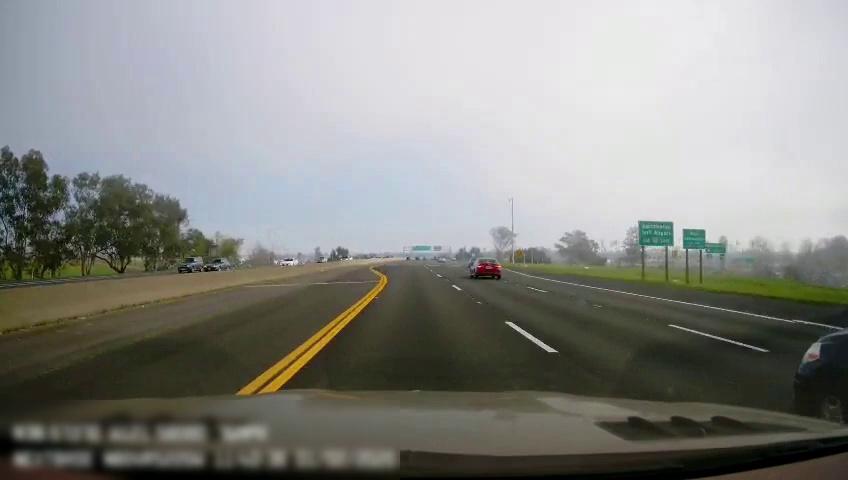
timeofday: Day
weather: Sunny
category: Drivable Space
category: Vehicles | SUV
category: Vehicles | Car
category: Vehicles | Truck
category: Drivable Space
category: Vehicles | Car
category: Vehicles | Car
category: Vehicles | Car
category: Lanes | Opposite Lane
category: Lanes | Current Lane
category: Lanes | Current Lane
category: Lanes | Alternate Lane
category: Lanes | Alternate Lane
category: Traffic | Signs
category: Traffic | Signs
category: Traffic | Signs
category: Traffic | Signs